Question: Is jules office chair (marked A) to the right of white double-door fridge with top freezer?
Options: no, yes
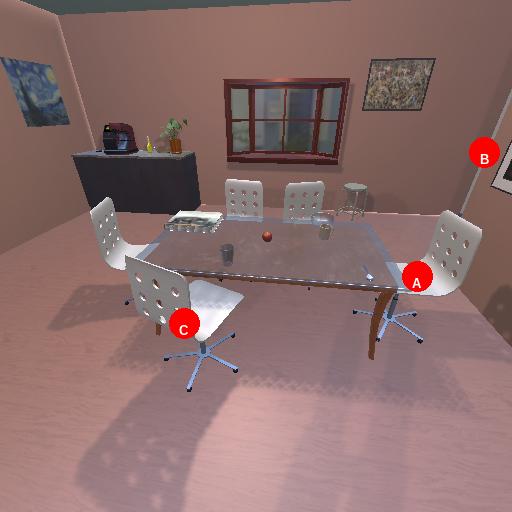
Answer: no